Question: I use menu icons provided in the android sdk, like the the info icon below. All the platforms prior to version 14 provided these in ldpi, mdpi, and hdpi. Platforms 14 and 15 provide xhdpi icons, but they no longer include the menu icons (because they have been replaced with actionbar friendly icons).
So, is there somewhere that the old menu icons are published in xhdpi sizes?

Edit:
The below link is helpful. The provided clipart includes some of the icons I need, which can then be exported to xhdpi. But I still am missing a couple the "ic_menu_compose.png" icon.
<URL>
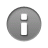
Answer: I think you will find the answer to this is no.
The reasoning for this is that tablet computers are the real targets of xhdpi (due to their screen size) and they are a newish addition to Android hardware on the whole. Tablet's started on Android 3.0 (API 11) and new ones will (hopefully) come out with ICS which uses a higher API level. As you said yourself the actionbar uses smaller icons so that eliminates a few more possibilities.
My answer: use Paint.NET or Photoshop and enlarge said icon or make another.